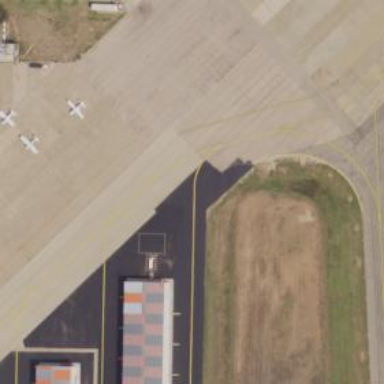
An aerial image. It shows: Image of taxiway at airport.